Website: home-depot
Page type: customer-info-address
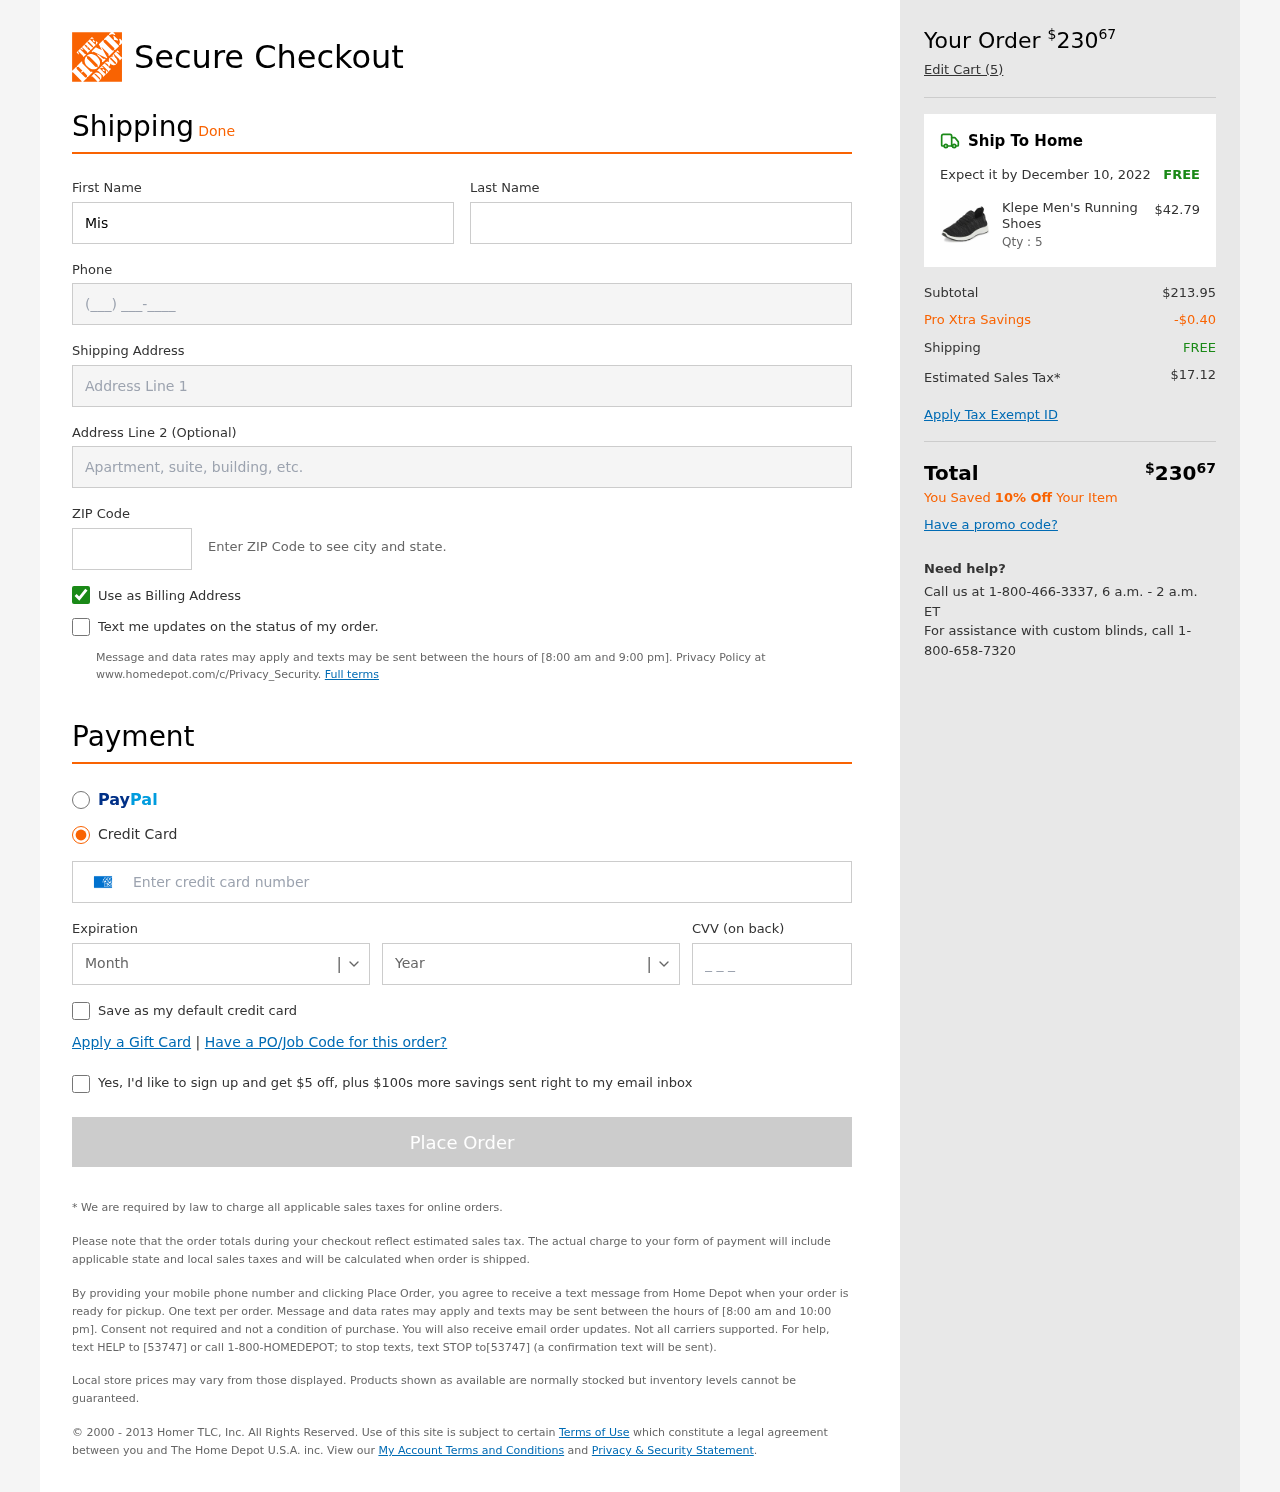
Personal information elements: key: PII_CARD_CVV
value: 9639
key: PII_CARD_EXPIRY_MONTH
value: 09
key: PII_CARD_EXPIRY_YEAR
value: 28
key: PII_CARD_NUMBER
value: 3743 3520 4011 009
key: PII_FIRSTNAME
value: Misty
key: PII_LASTNAME
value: French
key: PII_PHONE
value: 4763033354
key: PII_POSTCODE
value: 14528
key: PII_STREET
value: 06199 Sanchez Neck Apt. 207
Product elements: key: PRODUCT1_NAME
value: Klepe Men's Running Shoes
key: PRODUCT1_PRICE
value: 42.79
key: PRODUCT1_QUANTITY
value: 5
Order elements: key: ORDER_TOTAL
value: $23067
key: ORDER_NUM_ITEMS
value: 5
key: ORDER_DELIVERY_DATE
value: December 10, 2022
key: ORDER_SHIPPING_COST
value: FREE
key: ORDER_SUBTOTAL
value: $213.95
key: ORDER_DISCOUNT
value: -$0.40
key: ORDER_SHIPPING_COST2
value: FREE
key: ORDER_TAX
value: $17.12
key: ORDER_TOTAL2
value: $23067
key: ORDER_SAVINGS_MESSAGE
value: You Saved 10% Off Your Item